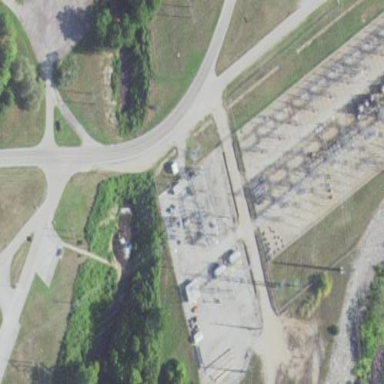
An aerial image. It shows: Distribution-level power substation.